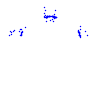
Particle: kaon